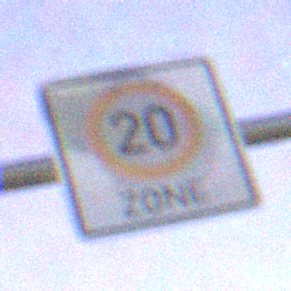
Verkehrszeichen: BeginnZone20
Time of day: Night
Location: Outdoor (Suburban)
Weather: PartlyCloudy
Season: NotSpecified
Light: Artificial